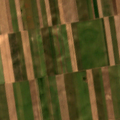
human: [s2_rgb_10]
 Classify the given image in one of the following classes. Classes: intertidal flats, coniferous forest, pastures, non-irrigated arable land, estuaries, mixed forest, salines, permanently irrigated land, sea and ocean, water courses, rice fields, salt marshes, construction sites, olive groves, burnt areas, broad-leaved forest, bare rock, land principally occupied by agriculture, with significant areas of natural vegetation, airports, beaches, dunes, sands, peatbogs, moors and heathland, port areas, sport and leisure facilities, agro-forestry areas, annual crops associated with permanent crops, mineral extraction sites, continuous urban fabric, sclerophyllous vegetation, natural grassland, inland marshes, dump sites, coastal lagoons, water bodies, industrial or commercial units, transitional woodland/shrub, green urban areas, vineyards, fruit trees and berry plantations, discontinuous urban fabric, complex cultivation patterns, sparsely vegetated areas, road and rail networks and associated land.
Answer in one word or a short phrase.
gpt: non-irrigated arable land